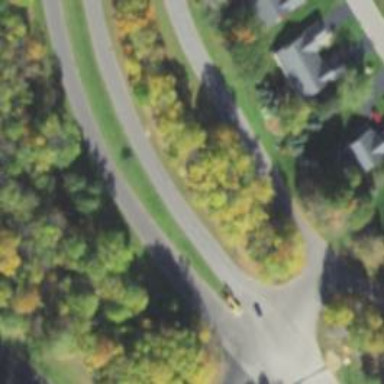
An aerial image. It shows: Secondary road.